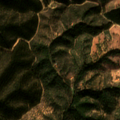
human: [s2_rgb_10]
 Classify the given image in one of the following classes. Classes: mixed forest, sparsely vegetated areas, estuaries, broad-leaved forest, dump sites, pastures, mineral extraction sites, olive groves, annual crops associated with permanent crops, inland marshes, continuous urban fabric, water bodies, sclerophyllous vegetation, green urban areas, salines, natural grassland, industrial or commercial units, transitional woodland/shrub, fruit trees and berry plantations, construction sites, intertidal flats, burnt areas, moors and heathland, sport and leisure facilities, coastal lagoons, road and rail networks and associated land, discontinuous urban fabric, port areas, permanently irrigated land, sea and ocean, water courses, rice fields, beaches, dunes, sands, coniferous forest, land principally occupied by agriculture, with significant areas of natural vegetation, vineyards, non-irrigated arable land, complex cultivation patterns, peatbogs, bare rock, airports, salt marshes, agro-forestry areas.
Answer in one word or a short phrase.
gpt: land principally occupied by agriculture, with significant areas of natural vegetation, broad-leaved forest, transitional woodland/shrub